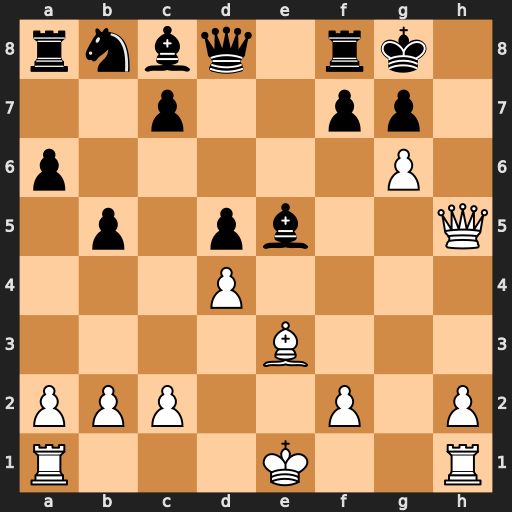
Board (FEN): rnbq1rk1/2p2pp1/p5P1/1p1pb2Q/3P4/4B3/PPP2P1P/R3K2R
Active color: w
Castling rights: KQ
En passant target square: -
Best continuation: Qh7#